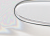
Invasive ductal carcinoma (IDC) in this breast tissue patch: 0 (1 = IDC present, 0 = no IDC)